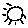
Label: sun